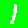
Digit: 1